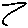
Label: zigzag